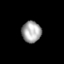
Tissue: skin
Cell type: Epithelial cells
Senescence score: 0.2625
Nuclear area (px): 408
Mean DAPI intensity: 165.245